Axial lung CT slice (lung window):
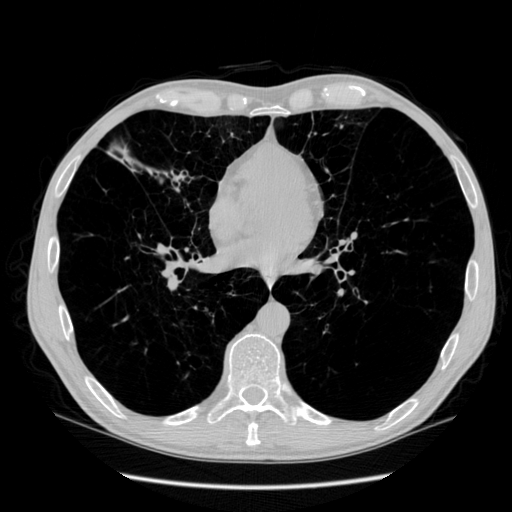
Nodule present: no